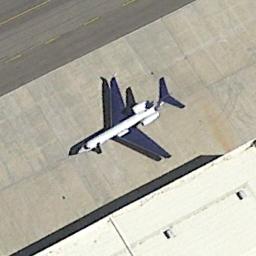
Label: airplane